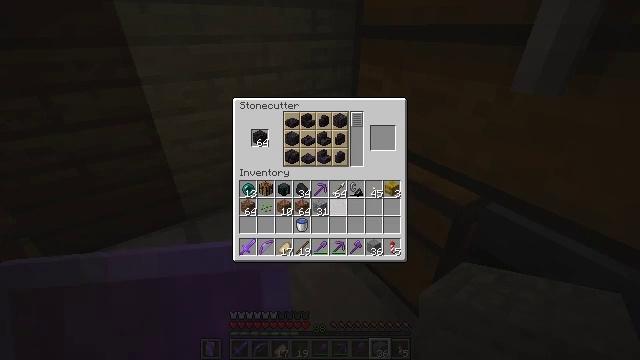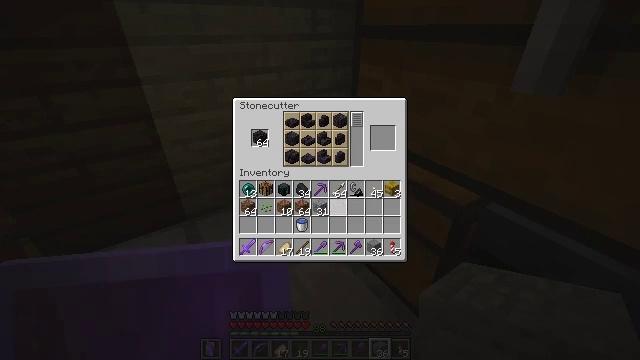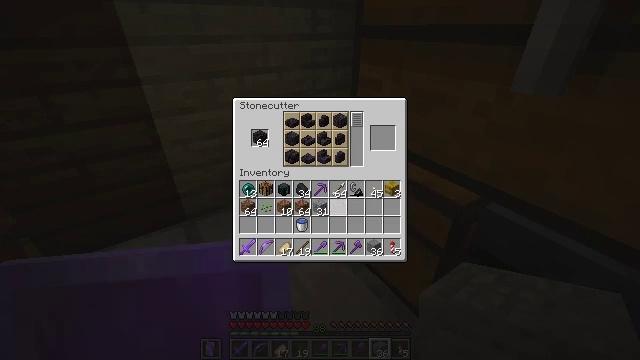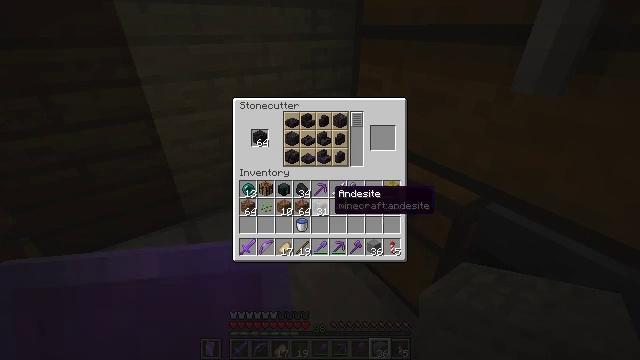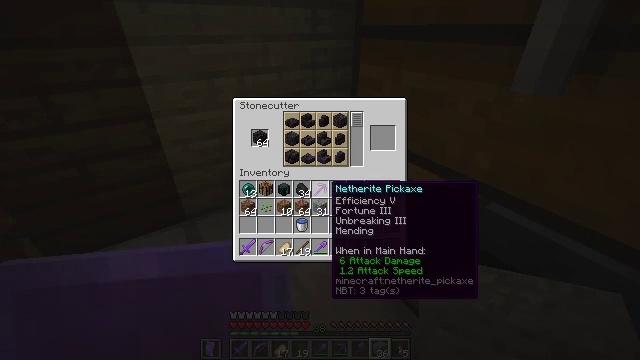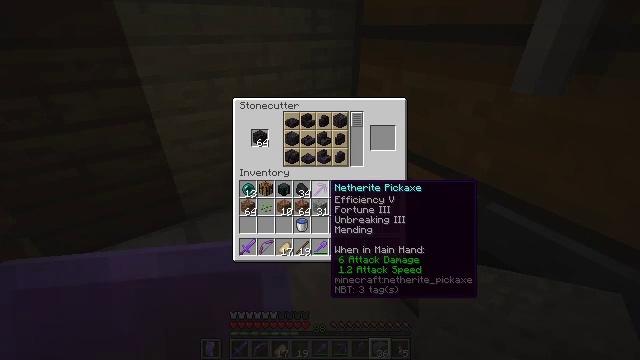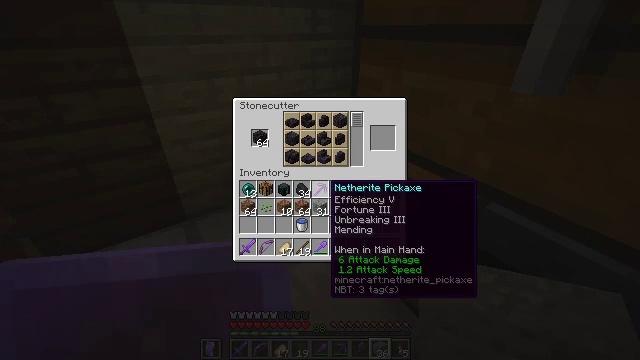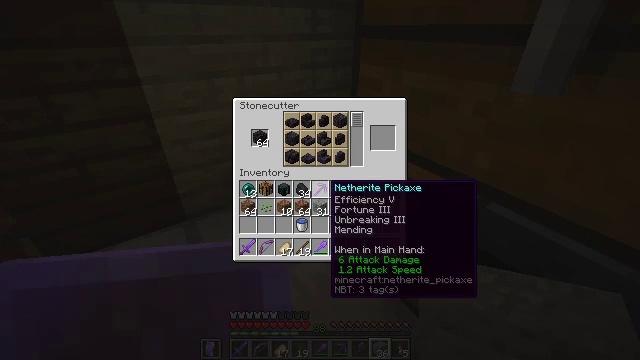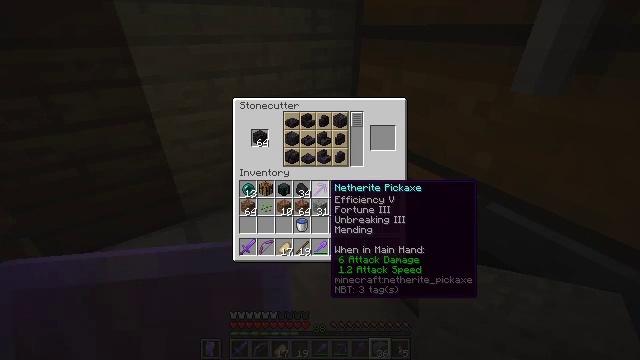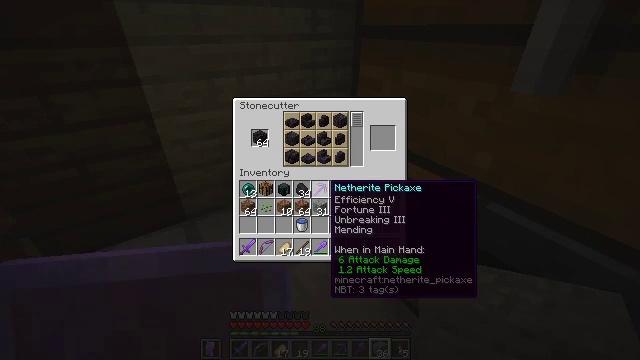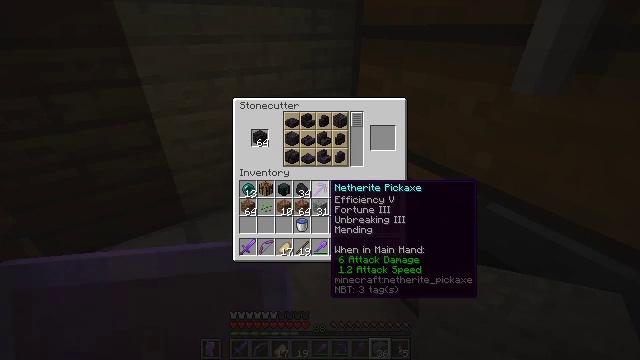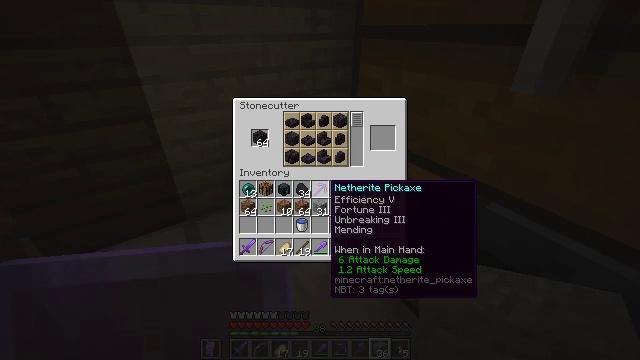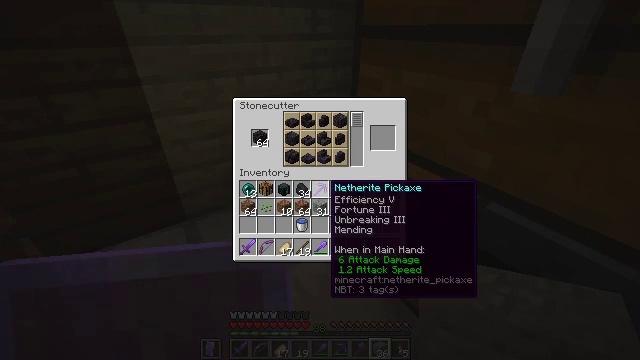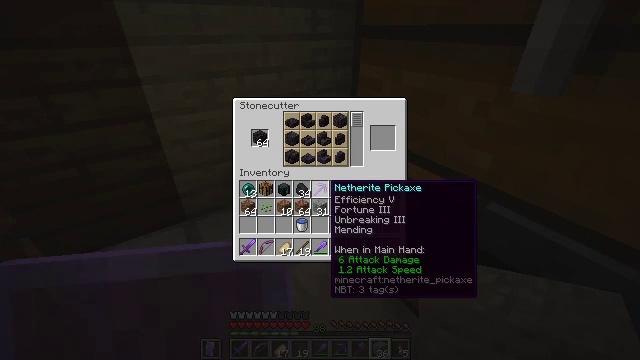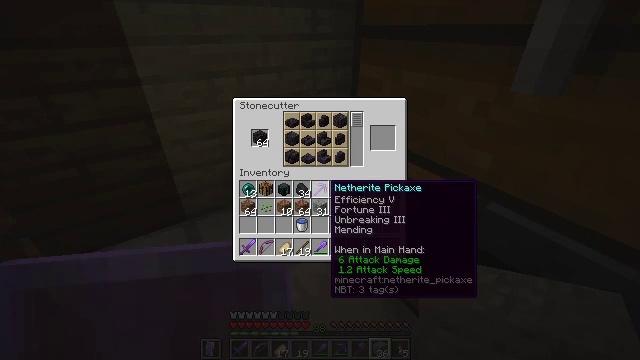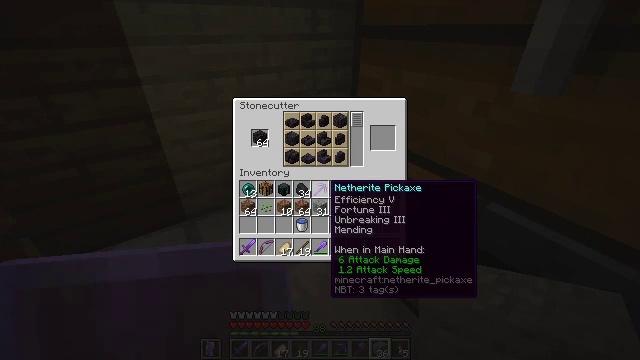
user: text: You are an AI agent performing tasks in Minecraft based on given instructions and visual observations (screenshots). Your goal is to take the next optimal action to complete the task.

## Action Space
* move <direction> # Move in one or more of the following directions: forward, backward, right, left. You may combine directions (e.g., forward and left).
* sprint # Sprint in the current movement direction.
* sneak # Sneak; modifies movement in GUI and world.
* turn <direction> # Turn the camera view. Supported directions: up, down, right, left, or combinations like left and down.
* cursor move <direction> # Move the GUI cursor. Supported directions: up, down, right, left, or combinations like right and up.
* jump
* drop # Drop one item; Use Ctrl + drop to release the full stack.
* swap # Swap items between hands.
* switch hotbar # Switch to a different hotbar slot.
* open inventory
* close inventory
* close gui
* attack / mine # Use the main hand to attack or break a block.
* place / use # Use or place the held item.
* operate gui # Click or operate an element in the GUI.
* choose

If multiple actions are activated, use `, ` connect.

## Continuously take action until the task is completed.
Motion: motion action
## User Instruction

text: Craft polished blackstone bricks.
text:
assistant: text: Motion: no_op
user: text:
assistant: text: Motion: no_op
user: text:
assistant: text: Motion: no_op
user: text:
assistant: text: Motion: no_op
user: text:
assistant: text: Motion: no_op
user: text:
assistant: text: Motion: no_op
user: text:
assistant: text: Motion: no_op
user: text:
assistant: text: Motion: no_op
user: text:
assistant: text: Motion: no_op
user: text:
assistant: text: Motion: no_op
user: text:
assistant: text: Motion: no_op
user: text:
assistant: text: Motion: no_op
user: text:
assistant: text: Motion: no_op
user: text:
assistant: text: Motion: no_op
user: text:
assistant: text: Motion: no_op
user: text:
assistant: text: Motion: no_op
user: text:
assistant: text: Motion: no_op
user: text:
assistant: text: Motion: no_op
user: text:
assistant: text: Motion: no_op
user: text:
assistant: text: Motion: no_op
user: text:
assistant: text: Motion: no_op
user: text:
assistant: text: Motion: no_op
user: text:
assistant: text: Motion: no_op
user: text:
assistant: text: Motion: no_op
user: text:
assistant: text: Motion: no_op
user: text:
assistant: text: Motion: no_op
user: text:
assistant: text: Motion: no_op
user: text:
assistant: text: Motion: no_op
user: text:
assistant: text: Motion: no_op
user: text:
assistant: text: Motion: no_op